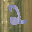
Label: 2